Question: Hello I create Carousel using Bootstrap 3, and I add 4 images inside it.
When I resize browser, the images are stack.
I want show just 2 images when resize it in mobile mode, or whatever the best fit.
Here is my code :
'''
...
<!-- Wrapper for slides -->
<div class="carousel-inner" role="listbox">
<div class="item active">
<div class="row">
<div class="col-sm-3 center"><img src="assets/images/prodlogo_1.png" alt="..."></div>
<div class="col-sm-3 center"><img src="assets/images/prodlogo_1.png" alt="..."></div>
<div class="col-sm-3 center"><img src="assets/images/prodlogo_1.png" alt="..."></div>
<div class="col-sm-3 center"><img src="assets/images/prodlogo_1.png" alt="..."></div>
</div>
</div>
<div class="item">
<div class="row">
<div class="col-sm-3 center"><img src="assets/images/prodlogo_1.png" alt="..."></div>
<div class="col-sm-3 center"><img src="assets/images/prodlogo_1.png" alt="..."></div>
<div class="col-sm-3 center"><img src="assets/images/prodlogo_1.png" alt="..."></div>
<div class="col-sm-3 center"><img src="assets/images/prodlogo_1.png" alt="..."></div>
</div>
</div>
</div>
...
'''
Here is my screenshot when resize it :

How to fix that? Thank you
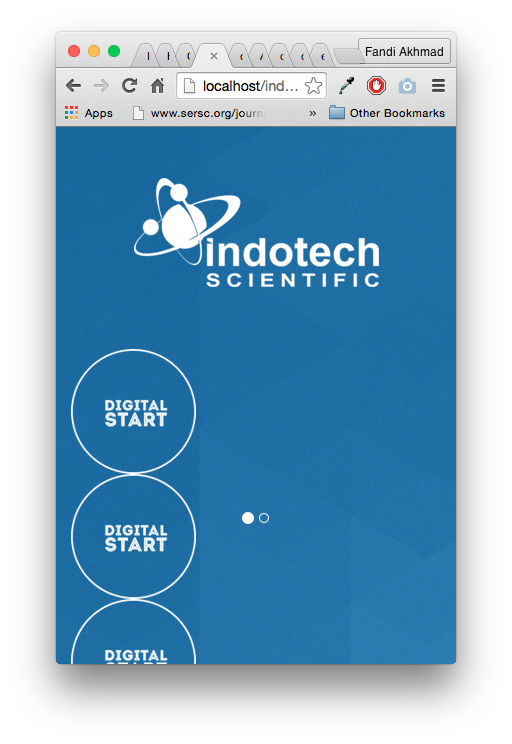
Answer: This is unfortunately not possible with bootstrap. If you put 'hidden-xs' on carousel items, they will be excluded from the carousel.
Here is a jQuery plugin that will help out: <URL>